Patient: sex M, age 44
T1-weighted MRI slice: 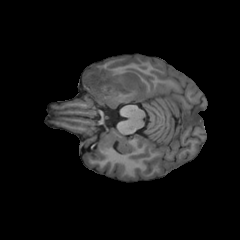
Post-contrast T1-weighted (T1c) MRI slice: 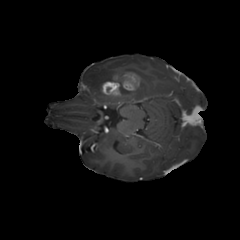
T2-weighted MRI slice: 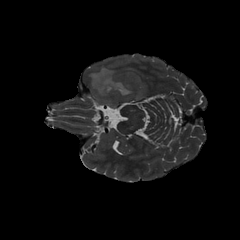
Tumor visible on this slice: yes
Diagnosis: Glioblastoma, IDH-wildtype
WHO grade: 4